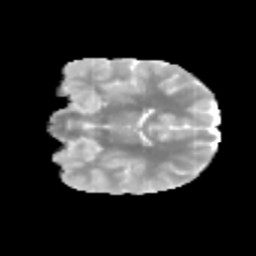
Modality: MD
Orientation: coronal
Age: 12
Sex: male
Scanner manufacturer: siemens
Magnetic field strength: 3 T
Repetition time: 3.8 s
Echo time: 0.07 s